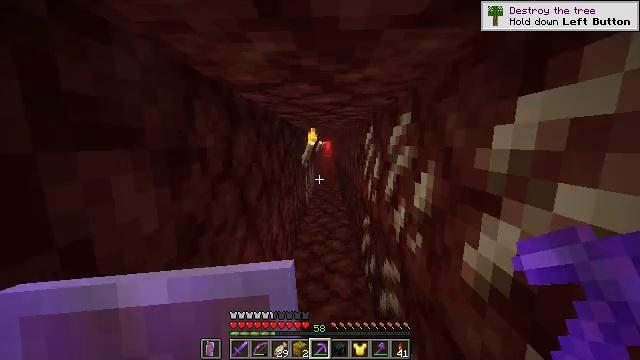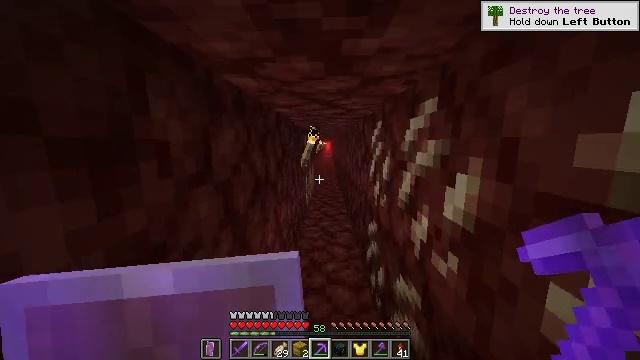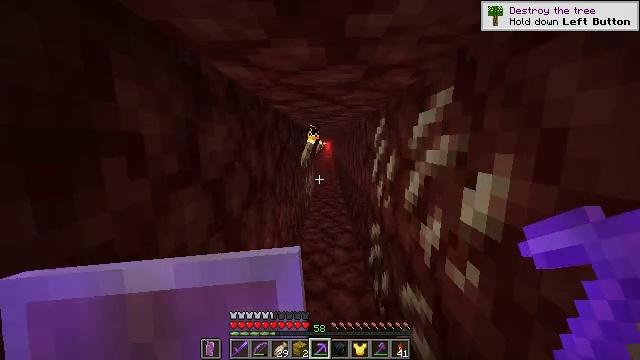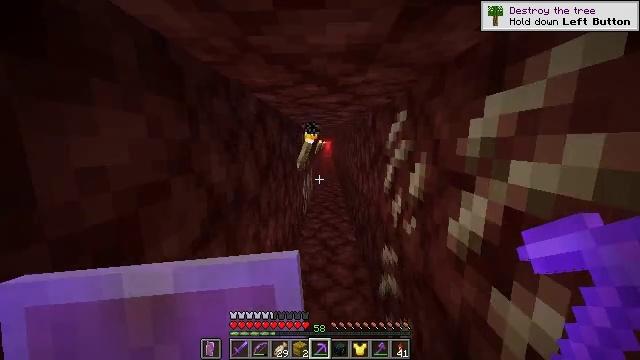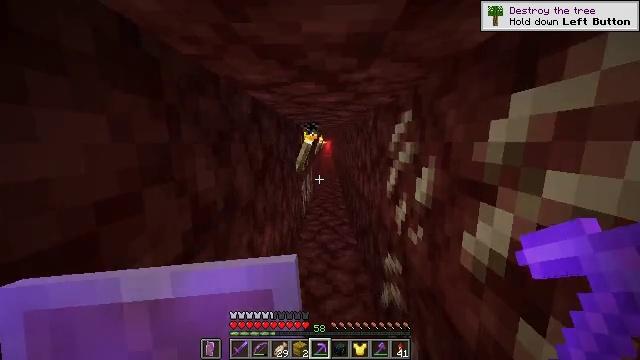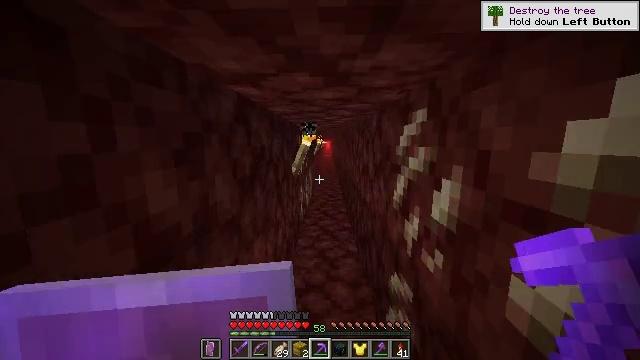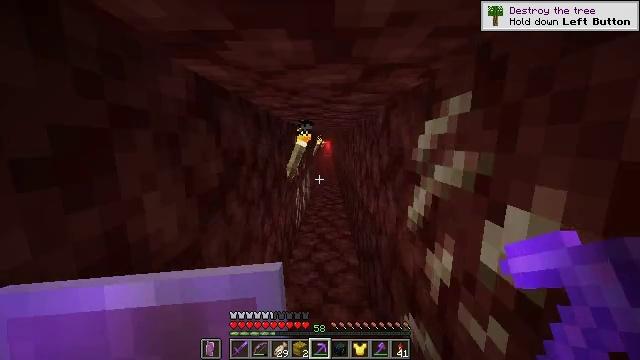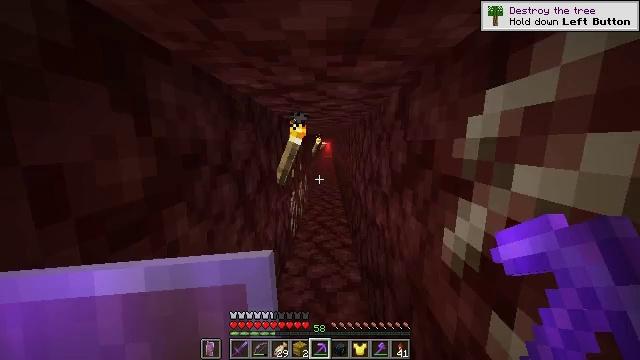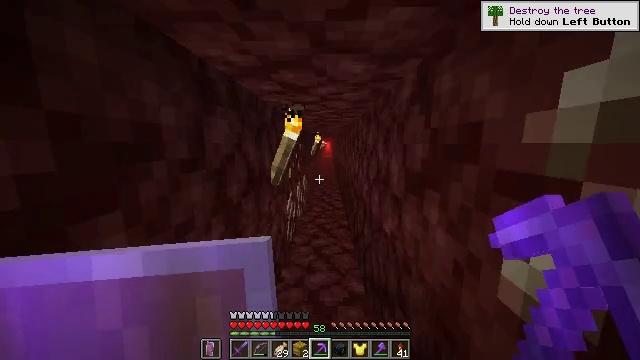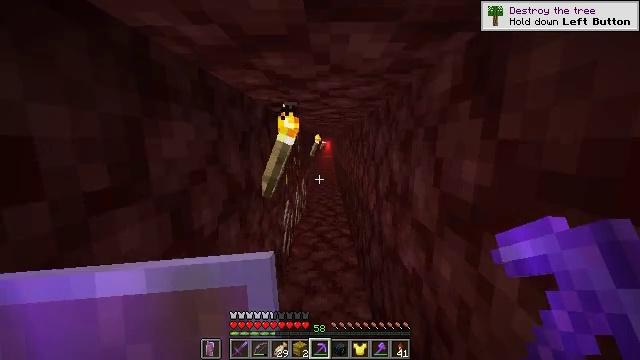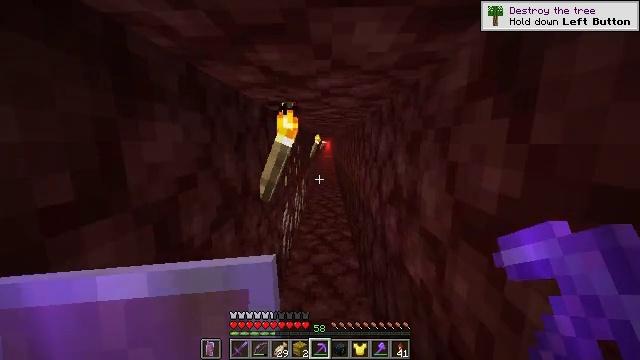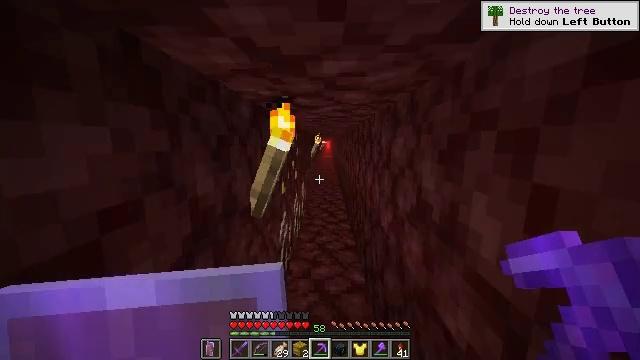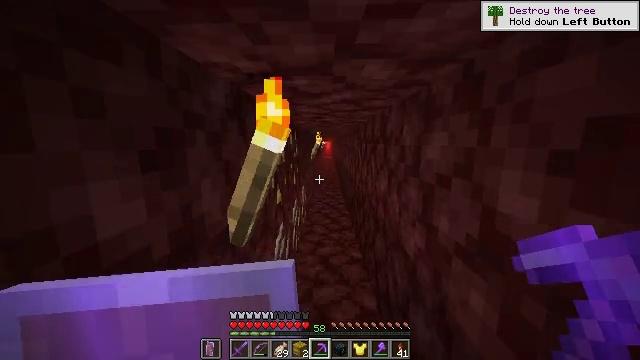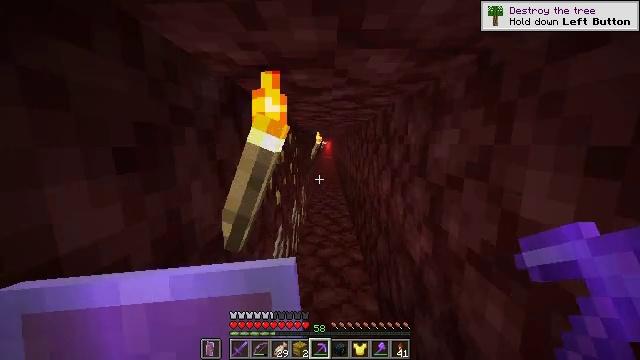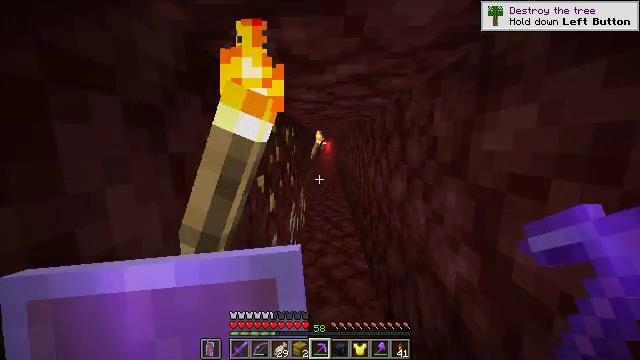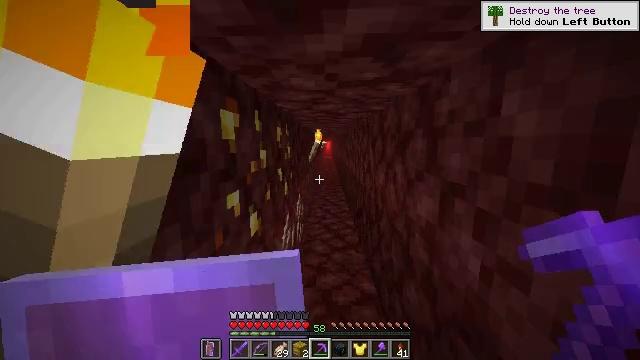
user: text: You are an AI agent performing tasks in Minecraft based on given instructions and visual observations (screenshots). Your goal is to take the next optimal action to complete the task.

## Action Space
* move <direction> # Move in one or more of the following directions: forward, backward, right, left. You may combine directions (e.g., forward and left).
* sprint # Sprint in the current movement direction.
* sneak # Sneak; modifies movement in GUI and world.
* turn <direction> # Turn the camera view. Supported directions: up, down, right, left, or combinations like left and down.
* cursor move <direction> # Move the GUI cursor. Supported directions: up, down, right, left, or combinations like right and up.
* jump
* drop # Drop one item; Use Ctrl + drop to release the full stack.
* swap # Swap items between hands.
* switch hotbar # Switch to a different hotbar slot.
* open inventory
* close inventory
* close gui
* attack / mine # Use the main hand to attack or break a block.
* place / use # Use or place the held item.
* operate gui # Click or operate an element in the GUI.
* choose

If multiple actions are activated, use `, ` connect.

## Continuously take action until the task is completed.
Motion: motion action
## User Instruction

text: Mine nether gold ore in the Nether.
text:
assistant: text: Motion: move forward, sprint
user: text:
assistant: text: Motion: move forward, sprint
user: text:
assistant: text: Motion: move forward, sprint
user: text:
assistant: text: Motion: move forward, sprint
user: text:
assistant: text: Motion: move forward, sprint
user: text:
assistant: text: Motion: move forward, sprint
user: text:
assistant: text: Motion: move forward, sprint
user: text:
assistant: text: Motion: move forward, sprint
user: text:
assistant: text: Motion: move forward, sprint
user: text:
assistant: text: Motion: move forward, sprint
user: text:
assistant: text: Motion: move forward, sprint
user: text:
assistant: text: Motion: move forward, sprint
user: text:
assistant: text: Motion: move forward, sprint
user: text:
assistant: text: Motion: move forward, sprint
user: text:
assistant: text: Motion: move forward, sprint
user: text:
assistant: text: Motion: move forward, sprint
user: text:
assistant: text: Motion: move forward, sprint
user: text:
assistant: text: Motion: move forward, sprint
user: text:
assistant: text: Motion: move forward, sprint
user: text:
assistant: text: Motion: move forward, sprint
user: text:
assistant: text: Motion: move forward, sprint
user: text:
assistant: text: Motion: move forward and move right, sprint
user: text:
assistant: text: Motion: move forward and move right, sprint
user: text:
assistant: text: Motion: move forward and move right, sprint
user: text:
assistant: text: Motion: move forward, sprint
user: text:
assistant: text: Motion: move forward, sprint
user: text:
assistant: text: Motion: move forward, sprint
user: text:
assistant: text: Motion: move forward, sprint
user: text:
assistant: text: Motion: no_op
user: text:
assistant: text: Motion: no_op